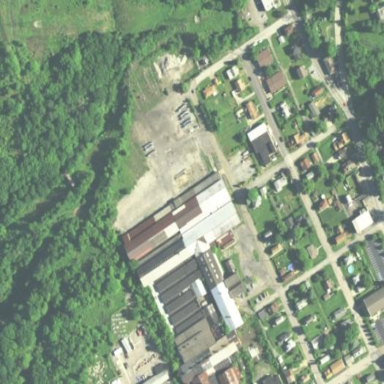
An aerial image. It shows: Industrial area.